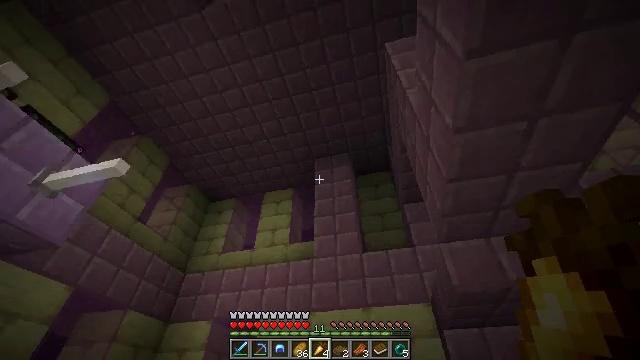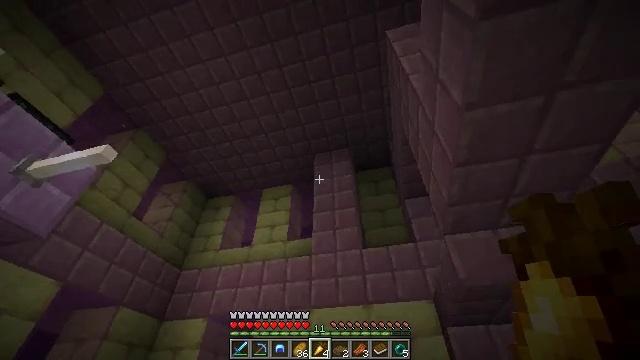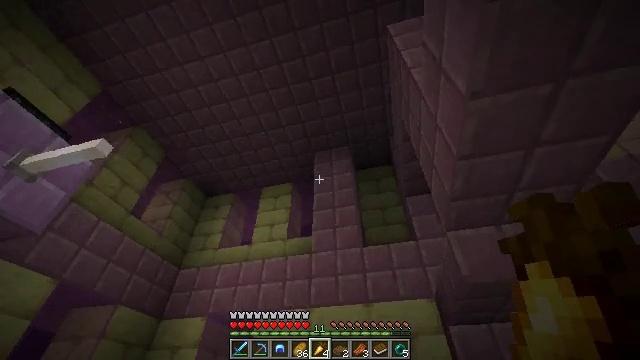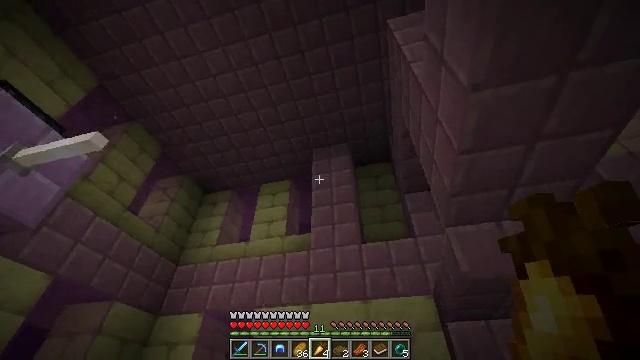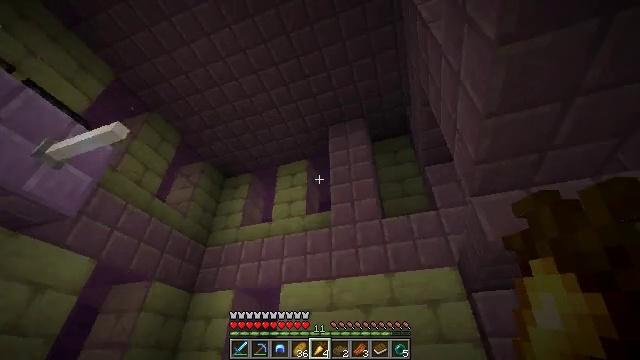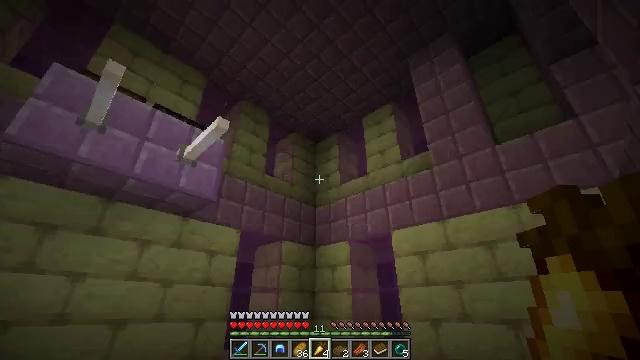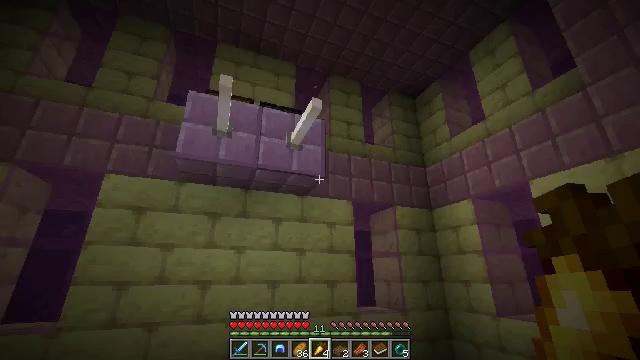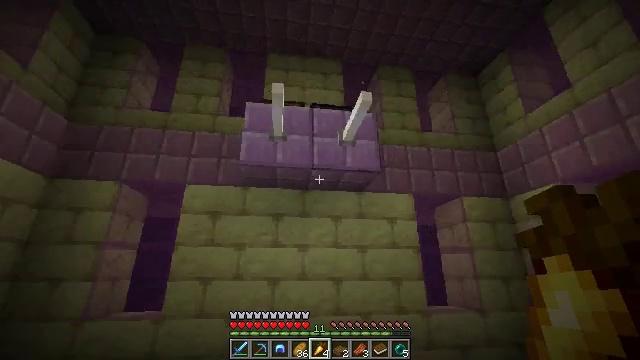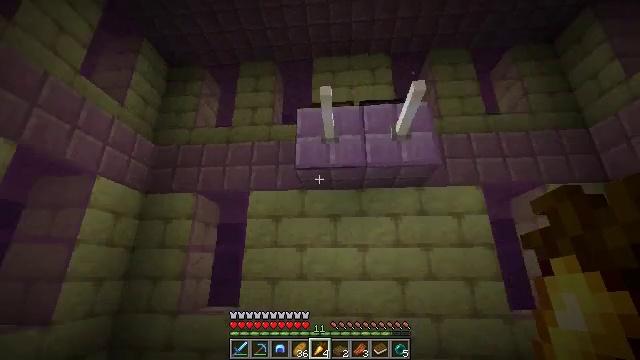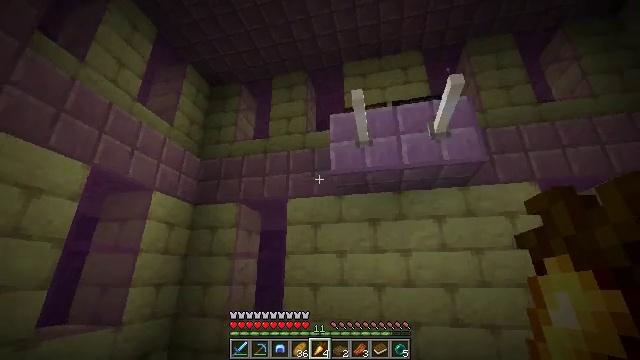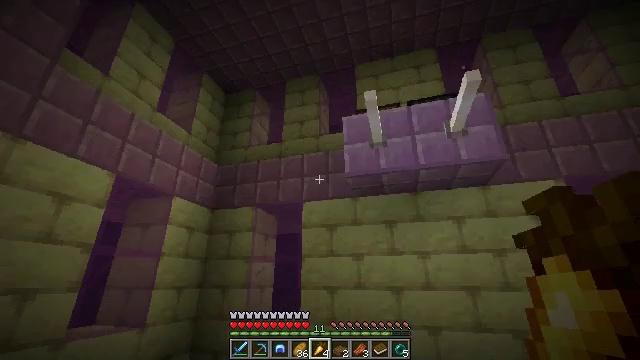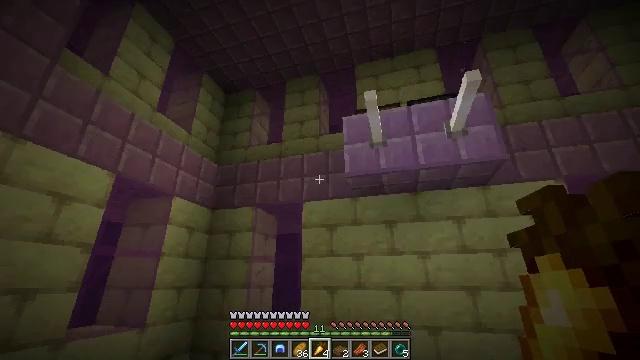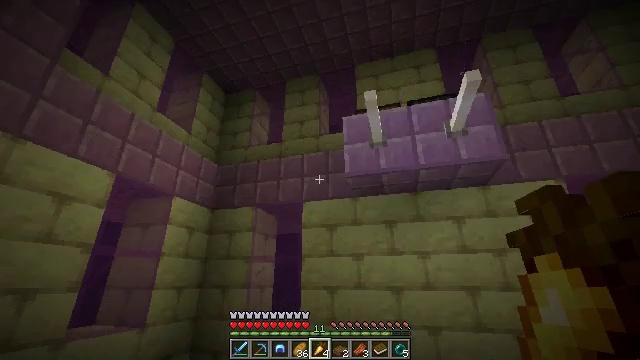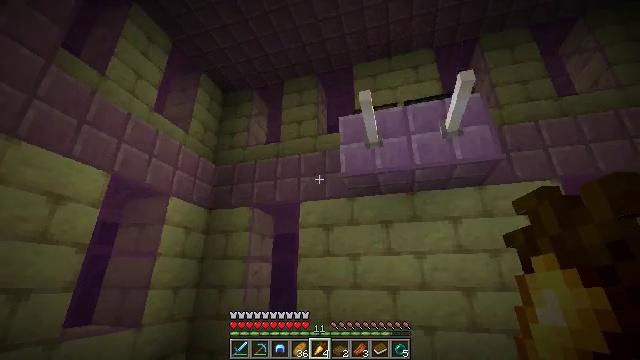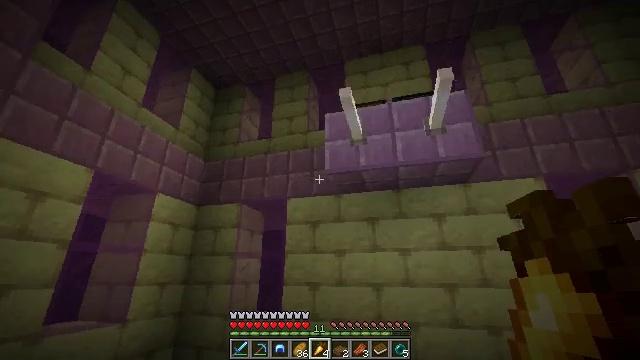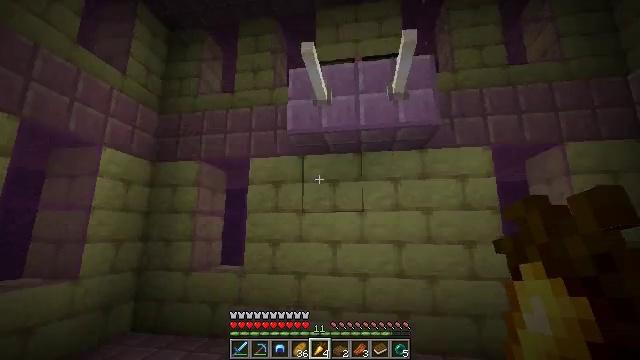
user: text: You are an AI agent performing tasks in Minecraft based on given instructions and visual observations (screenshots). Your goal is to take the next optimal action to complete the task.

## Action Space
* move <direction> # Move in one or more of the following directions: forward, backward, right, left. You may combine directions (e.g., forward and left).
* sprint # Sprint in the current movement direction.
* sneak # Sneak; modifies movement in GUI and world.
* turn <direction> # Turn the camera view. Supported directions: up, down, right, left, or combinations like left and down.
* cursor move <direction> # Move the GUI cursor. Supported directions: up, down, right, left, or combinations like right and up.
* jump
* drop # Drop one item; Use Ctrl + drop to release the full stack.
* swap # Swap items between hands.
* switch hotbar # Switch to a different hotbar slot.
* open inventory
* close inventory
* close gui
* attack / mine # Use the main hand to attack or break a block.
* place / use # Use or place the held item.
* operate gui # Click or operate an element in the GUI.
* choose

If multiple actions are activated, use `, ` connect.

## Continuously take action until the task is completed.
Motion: motion action
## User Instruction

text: Left click on the ender chest to mine.
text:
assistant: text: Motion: move forward
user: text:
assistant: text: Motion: no_op
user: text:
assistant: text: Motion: no_op
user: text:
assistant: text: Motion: turn left and down
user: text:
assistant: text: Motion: turn left and down
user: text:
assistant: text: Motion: turn left and down
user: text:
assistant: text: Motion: turn left
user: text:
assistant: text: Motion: turn left
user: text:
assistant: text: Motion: turn left and up
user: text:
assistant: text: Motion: turn left
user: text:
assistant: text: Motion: no_op
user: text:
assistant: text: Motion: no_op
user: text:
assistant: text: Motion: move right
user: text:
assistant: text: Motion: move right
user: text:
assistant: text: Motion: move right, turn right and down
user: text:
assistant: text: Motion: turn right and down
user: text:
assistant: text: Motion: turn right and down
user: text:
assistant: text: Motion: turn right and down
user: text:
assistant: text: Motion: turn right and down
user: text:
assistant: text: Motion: no_op
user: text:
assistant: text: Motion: turn right and down
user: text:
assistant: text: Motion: turn right
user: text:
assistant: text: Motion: no_op
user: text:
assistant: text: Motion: no_op
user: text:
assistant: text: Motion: turn right
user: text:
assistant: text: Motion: turn left and down
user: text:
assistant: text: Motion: turn left and down
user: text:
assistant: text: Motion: turn left and down
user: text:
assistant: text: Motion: turn left and down
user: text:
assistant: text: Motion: turn left and down